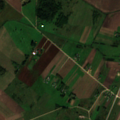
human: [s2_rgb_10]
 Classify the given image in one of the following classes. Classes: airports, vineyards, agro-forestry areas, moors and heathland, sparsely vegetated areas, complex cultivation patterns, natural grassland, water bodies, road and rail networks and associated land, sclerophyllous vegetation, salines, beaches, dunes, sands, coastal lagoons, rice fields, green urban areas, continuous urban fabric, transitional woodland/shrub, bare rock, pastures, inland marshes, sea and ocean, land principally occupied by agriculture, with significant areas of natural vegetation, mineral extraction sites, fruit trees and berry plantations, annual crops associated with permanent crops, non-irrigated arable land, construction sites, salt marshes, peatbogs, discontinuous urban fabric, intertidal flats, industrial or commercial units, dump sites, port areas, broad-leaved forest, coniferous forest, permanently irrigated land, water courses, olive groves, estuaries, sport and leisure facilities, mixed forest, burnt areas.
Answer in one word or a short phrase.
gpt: non-irrigated arable land, pastures, complex cultivation patterns